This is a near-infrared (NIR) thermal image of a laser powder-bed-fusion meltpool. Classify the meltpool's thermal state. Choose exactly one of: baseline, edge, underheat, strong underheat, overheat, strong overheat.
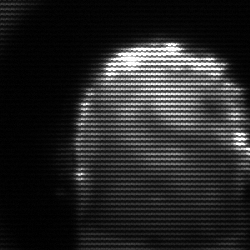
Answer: baseline